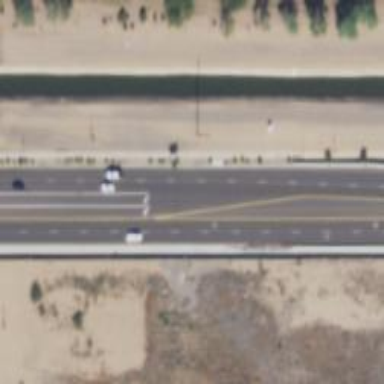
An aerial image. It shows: Secondary road with asphalt surface.